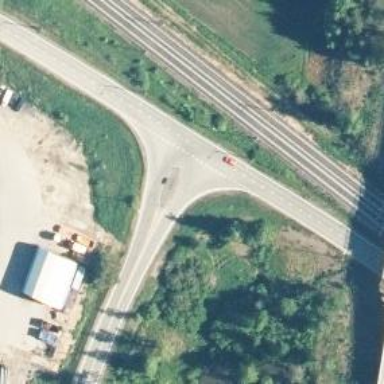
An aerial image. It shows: Asphalt road with primary link designation.